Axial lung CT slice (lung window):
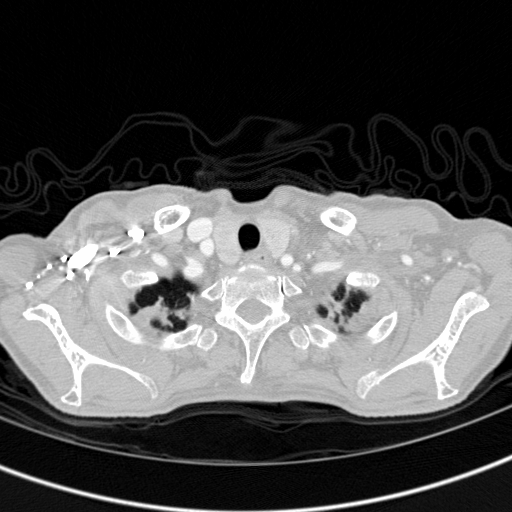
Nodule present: no